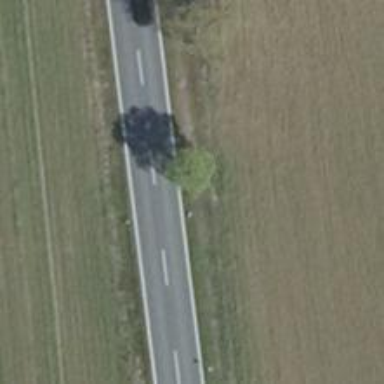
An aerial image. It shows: Deciduous broadleaved tree.